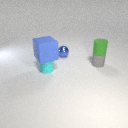
large blue rubber cube to the left of small green rubber cylinder